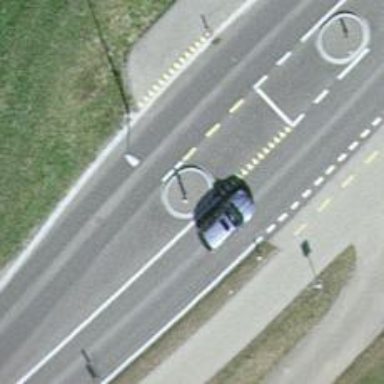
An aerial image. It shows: Traffic calming island.